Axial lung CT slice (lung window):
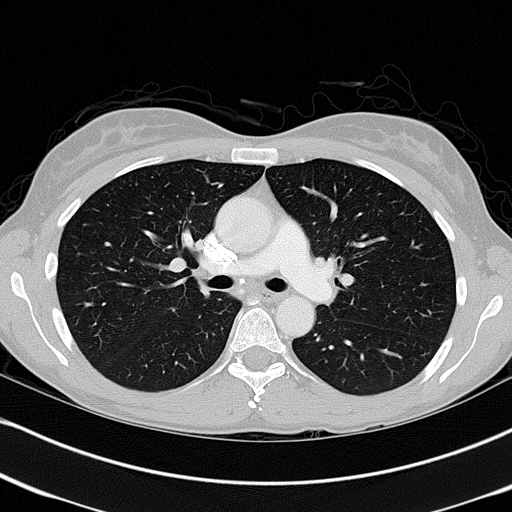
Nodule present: no